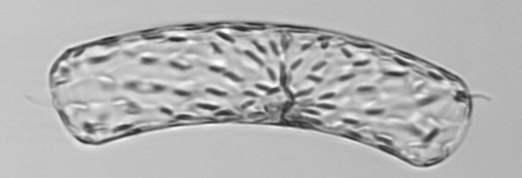
Label: Guinardia_striata